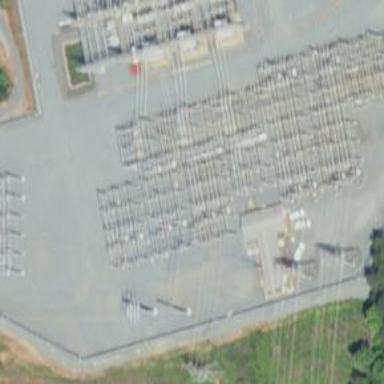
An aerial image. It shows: Switch used for power control.